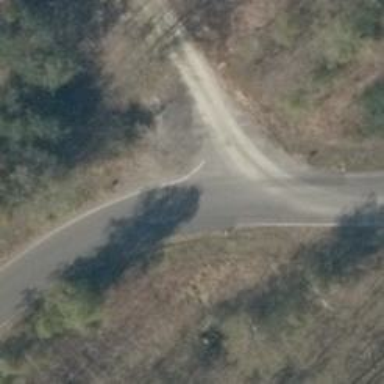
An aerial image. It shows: Tertiary road with asphalt surface.